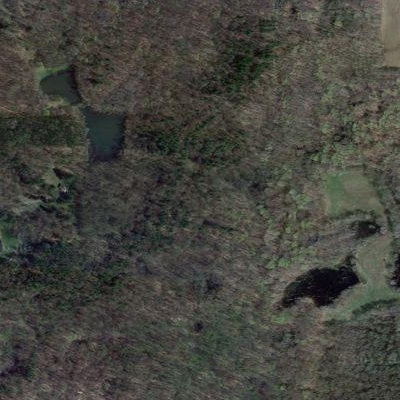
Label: Forest